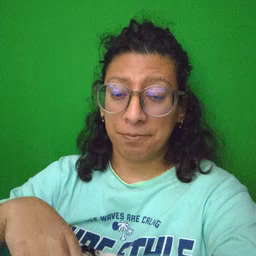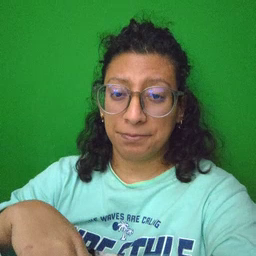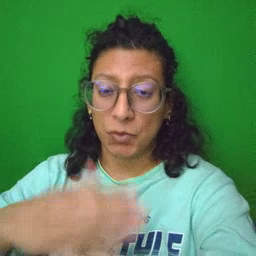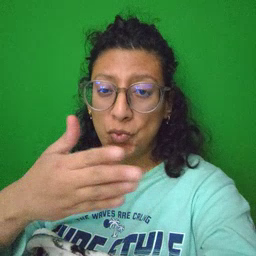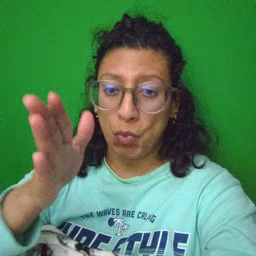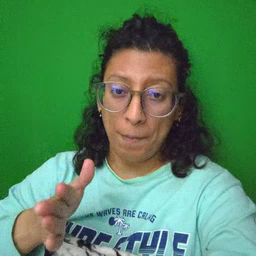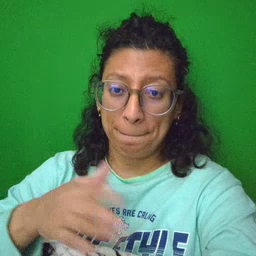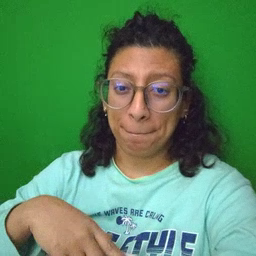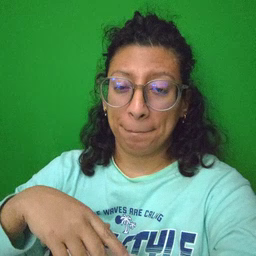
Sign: room